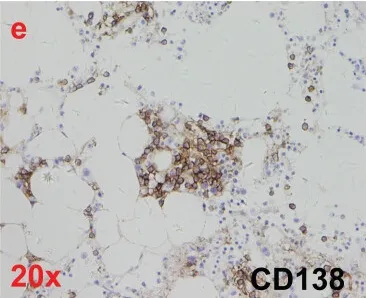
Clinical and histopathological appearances. (d-g) Pathological and immunohistochemical results of bone marrow showing CD138 (+), CD38 (+), CD56 (partial +), Kappa (+), myelodysplastic activity and increased plasmocyte.
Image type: pathology (immunostaining)